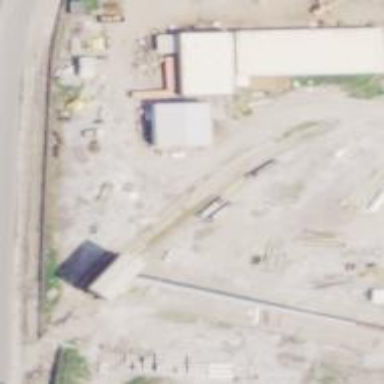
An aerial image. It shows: Rail spur service.